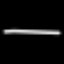
Label: line